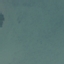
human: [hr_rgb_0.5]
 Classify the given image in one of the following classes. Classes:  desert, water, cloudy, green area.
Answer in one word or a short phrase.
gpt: water